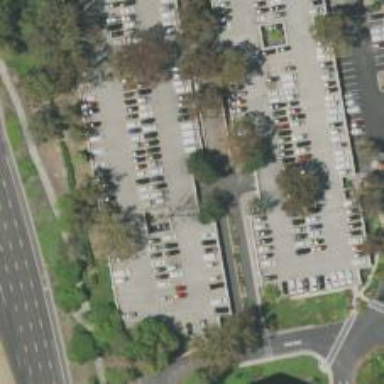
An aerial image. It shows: Multi-storey parking area with asphalt surface.